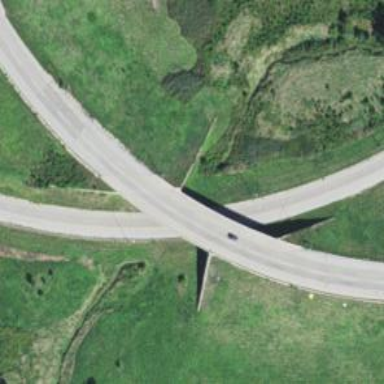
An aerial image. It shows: Bridge over motorway_link.